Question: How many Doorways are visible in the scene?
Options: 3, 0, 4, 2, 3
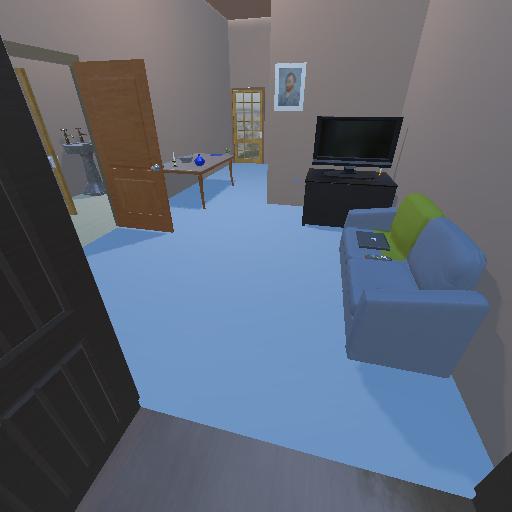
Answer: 3